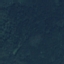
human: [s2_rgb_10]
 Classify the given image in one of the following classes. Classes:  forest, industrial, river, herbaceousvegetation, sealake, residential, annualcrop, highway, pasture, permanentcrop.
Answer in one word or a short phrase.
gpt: Forest